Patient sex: F
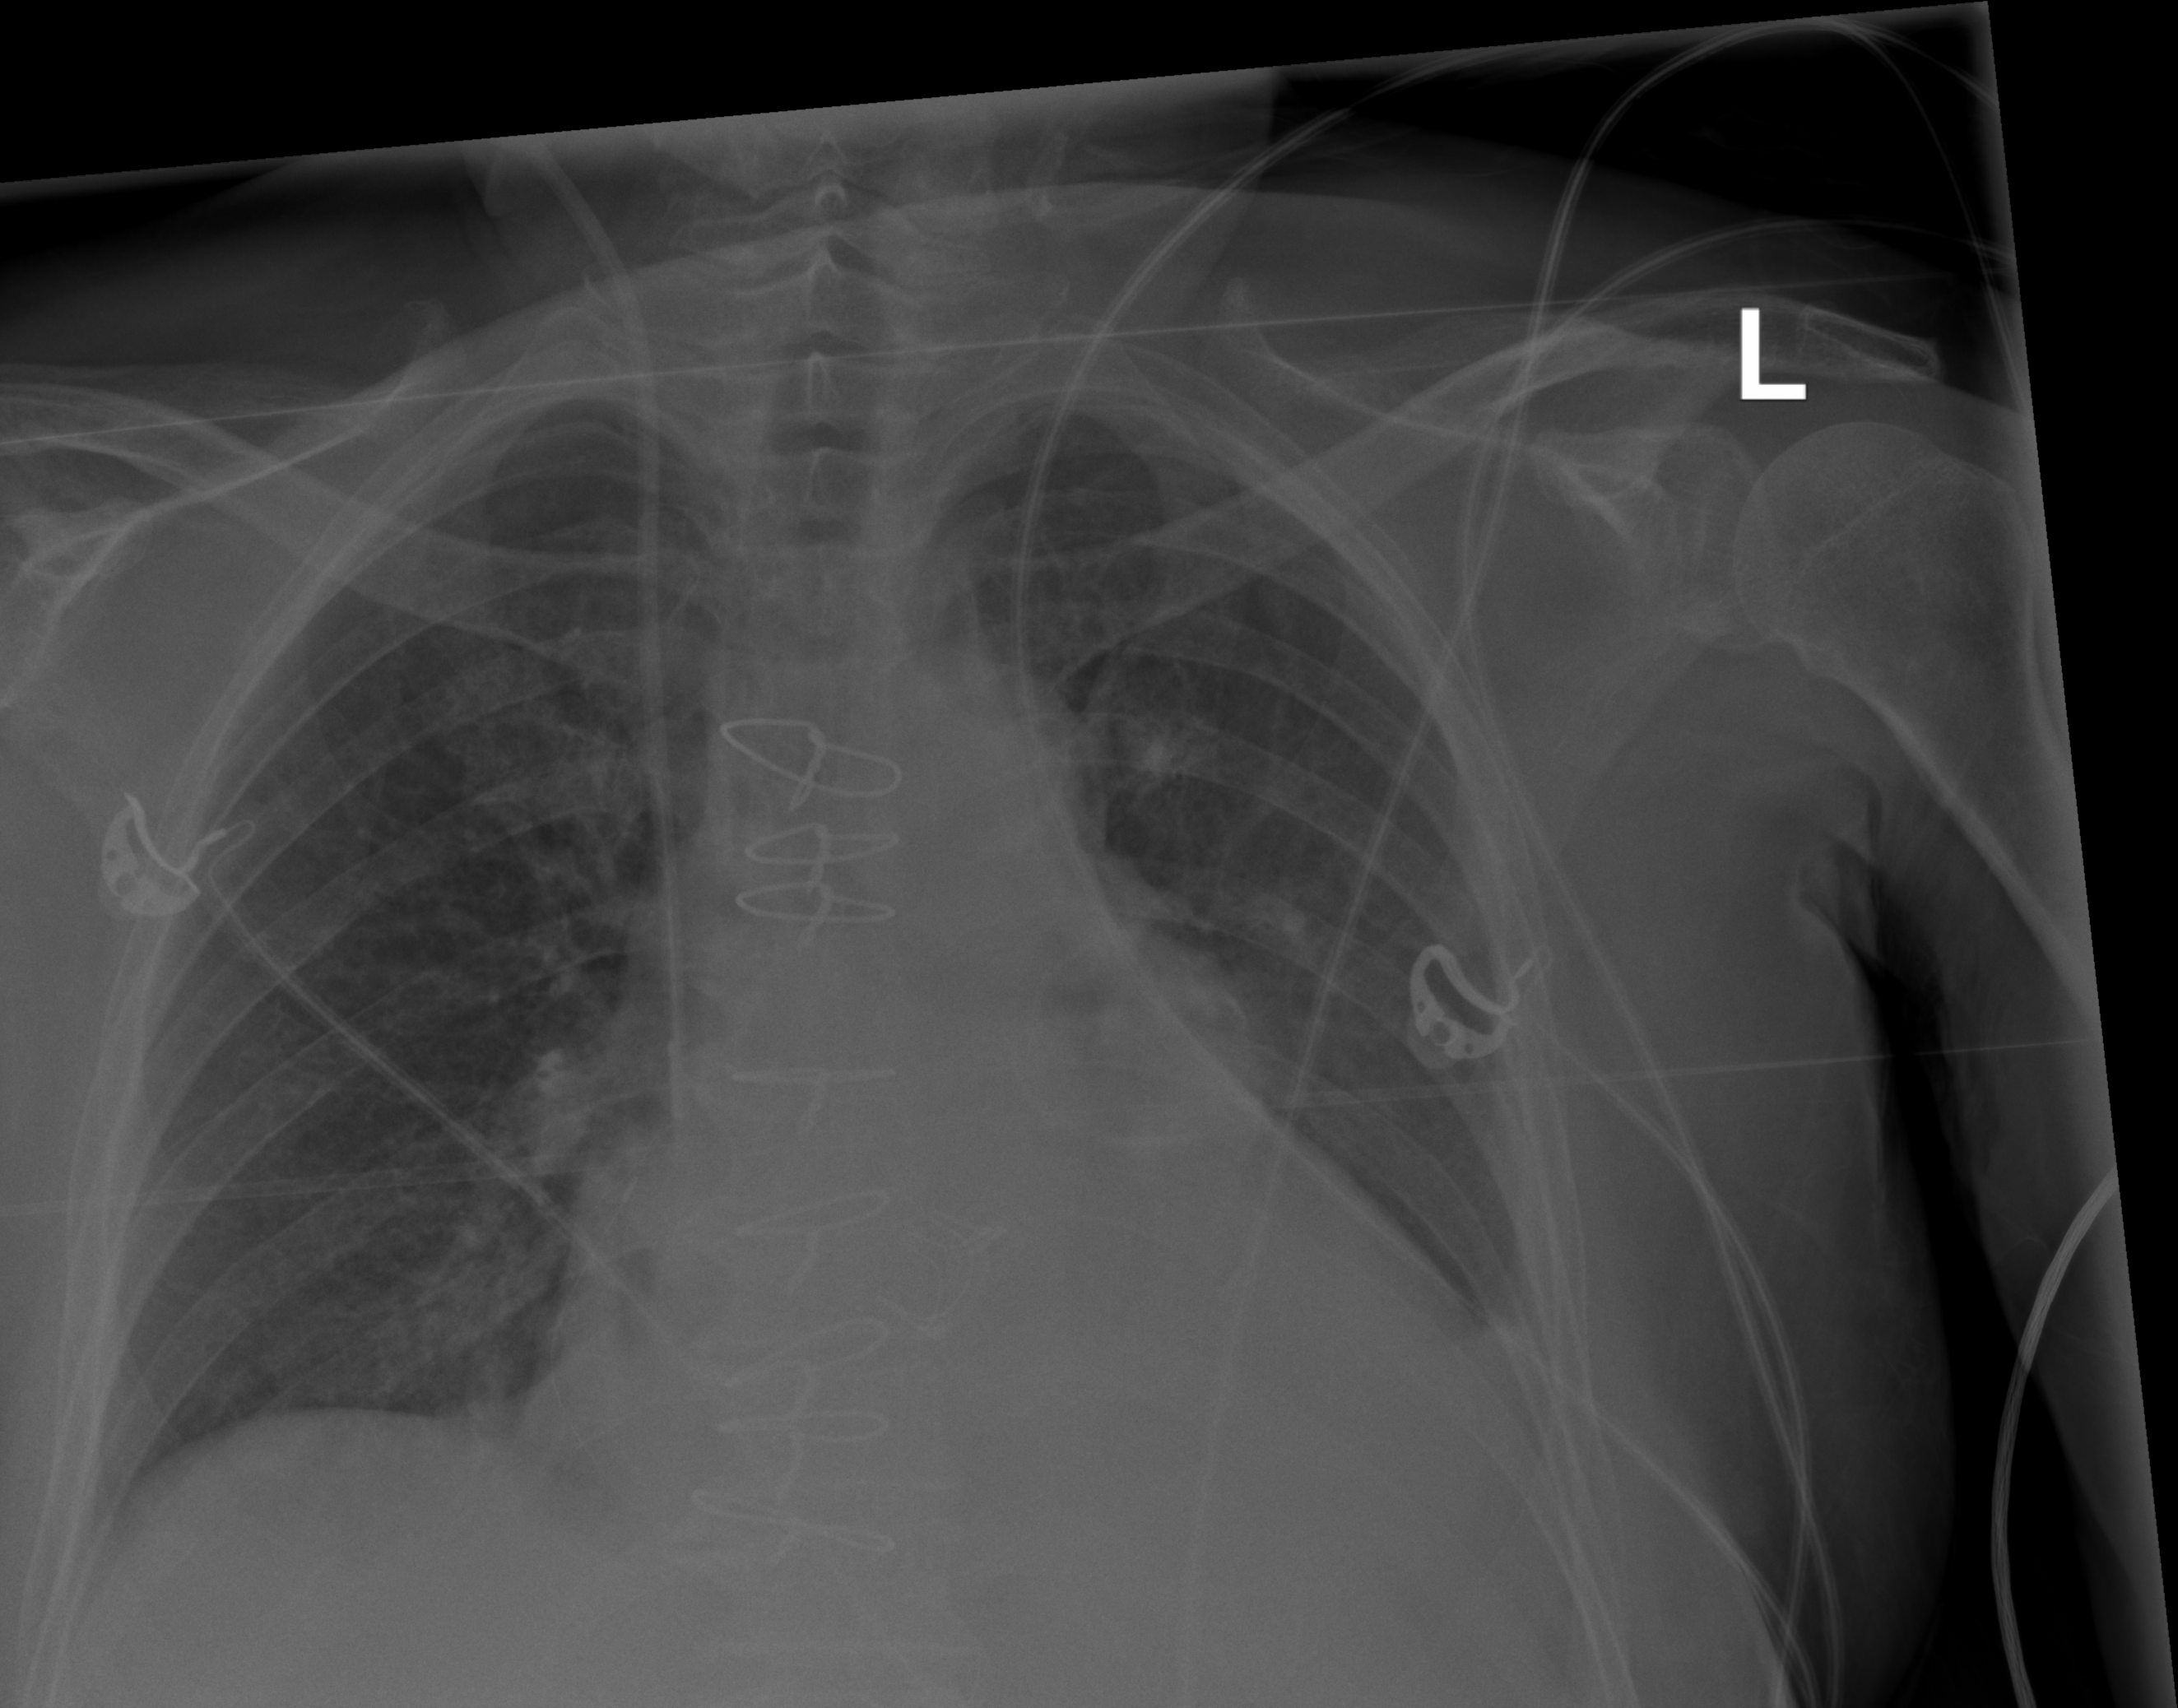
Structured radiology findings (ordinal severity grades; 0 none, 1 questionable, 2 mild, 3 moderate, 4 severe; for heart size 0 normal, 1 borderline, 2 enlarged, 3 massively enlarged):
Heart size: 2
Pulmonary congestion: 1
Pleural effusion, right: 0
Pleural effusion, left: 1
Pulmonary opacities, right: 0
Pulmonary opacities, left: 0
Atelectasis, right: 0
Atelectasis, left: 2